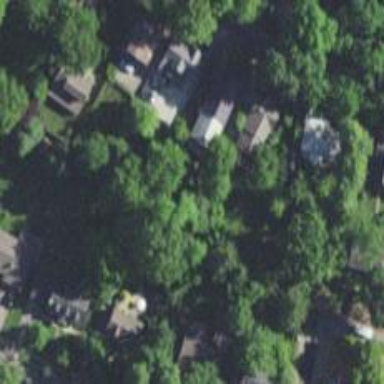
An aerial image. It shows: Neighborhood.